Question: Given the following schema...

how would I go about converting the following query to use joins (to work with MySQL)?
'''
SELECT submissions.SubmissionID,
(SELECT data.DataContent FROM data WHERE data.DataFieldName =
(SELECT forms.FormEmailFieldName FROM forms WHERE forms.FormID = submissions.SubmissionFormID)
AND data.DataSubmissionID = submissions.SubmissionID) AS EmailAddress,
(SELECT data.DataContent FROM data WHERE data.DataFieldName =
(SELECT forms.FormNameFieldName FROM forms WHERE forms.FormID = submissions.SubmissionFormID)
AND data.DataSubmissionID = submissions.SubmissionID) AS UserName
FROM submissions
WHERE submissions.SubmissionFormID = 4
'''
Below is some sample data and my desired result...
'''
+--------+--------------------+-------------------+
| forms | | |
+--------+--------------------+-------------------+
| FormID | FormEmailFieldName | FormNameFieldName |
| 4 | UserEmailAddress | UserName |
| 5 | email | name |
+--------+--------------------+-------------------+
+--------------+------------------+
| submissions | |
+--------------+------------------+
| SubmissionID | SubmissionFormID |
| 10 | 4 |
| 11 | 5 |
| 12 | 5 |
+--------------+------------------+
+--------+------------------+------------------+------------------+
| data | | | |
+--------+------------------+------------------+------------------+
| DataID | DataSubmissionID | DataFieldName | DataContent |
| 1 | 10 | UserEmailAddress | user@example.com |
| 2 | 10 | UserName | Paul D'Otherone |
| 3 | 11 | email | bob@bobs.com |
| 4 | 11 | name | Bob Bobbington |
| 5 | 11 | phone | <PHONE> |
| 6 | 11 | country | UK |
| 7 | 12 | name | Sheila Sausages |
| 8 | 12 | country | UK |
+--------+------------------+------------------+------------------+
+--------------------------+------------------+-----------------+
| DESIRED RESULT | | |
+--------------------------+------------------+-----------------+
| submissions.SubmissionID | EmailAddress | UserName |
| 10 | user@example.com | Paul D'Otherone |
| 11 | bob@bobs.com | Bob Bobbington |
| 12 | NULL | Sheila Sausages |
+--------------------------+------------------+-----------------+
'''
Also see <URL>
I've tried various combinations of inner joins and left joins but can't get a result set in the same format as the above query. I am still learning how to use joins and am finding this hard to get my head around.
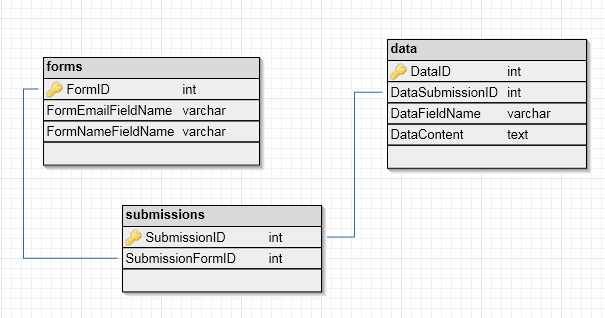
Answer: Starting from Olli's and Gordon's suggestions I have come up with the following which gives the same result set as my original query...
'''
SELECT
s.SubmissionID,
d1.DataContent AS EmailAddress,
d2.DataContent AS Username
FROM submissions s
INNER JOIN forms AS f1 ON (f1.FormID = s.SubmissionFormID)
LEFT JOIN data AS d1 ON (d1.DataFieldName = f1.FormEmailFieldName and d1.DataSubmissionID = s.SubmissionID)
LEFT JOIN data AS d2 ON (d2.DataFieldName = f1.FormNameFieldName and d2.DataSubmissionID = s.SubmissionID)
WHERE s.SubmissionFormID = 4
'''
Does this seem like the correct way to go about achieving what I want?